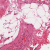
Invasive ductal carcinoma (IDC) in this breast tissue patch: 0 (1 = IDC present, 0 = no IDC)